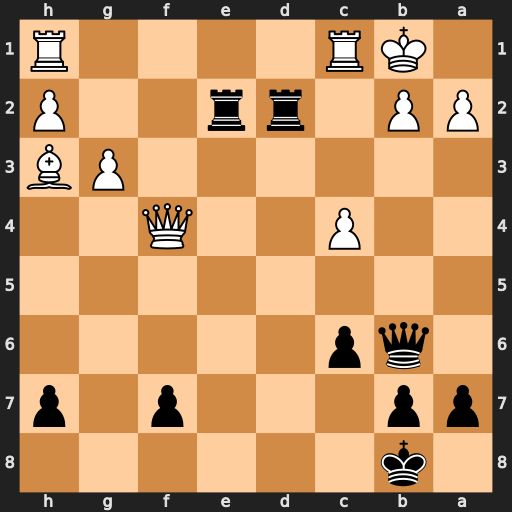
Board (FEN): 1k6/pp3p1p/1qp5/8/2P2Q2/6PB/PP1rr2P/1KR4R
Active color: b
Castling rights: -
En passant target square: -
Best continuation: Ka8 Qxd2 Rxd2